Field crop: maize
Growth stage: 2
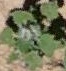
Species: chenopodium